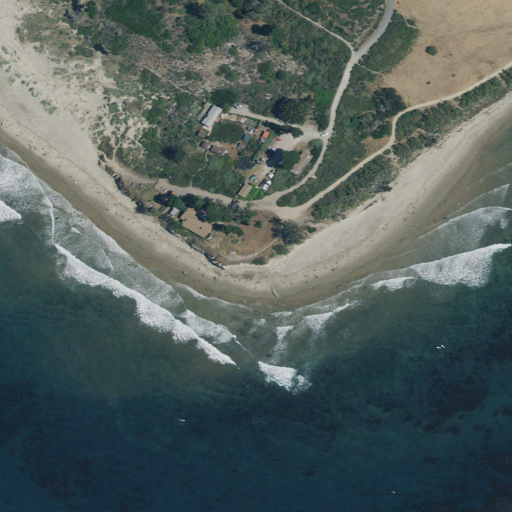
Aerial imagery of cape in California named Coal Oil Point containing open water, low intensity development, shrub, open development, medium intensity development, high intensity development, and grassland